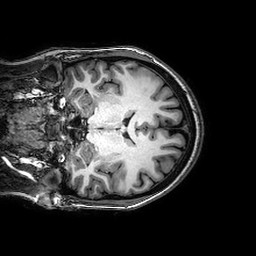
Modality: T1w
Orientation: coronal
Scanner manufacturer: philips
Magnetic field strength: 3 T
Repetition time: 0.00821 s
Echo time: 0.00376 s